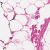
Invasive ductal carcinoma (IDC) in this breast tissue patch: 0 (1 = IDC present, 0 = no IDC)